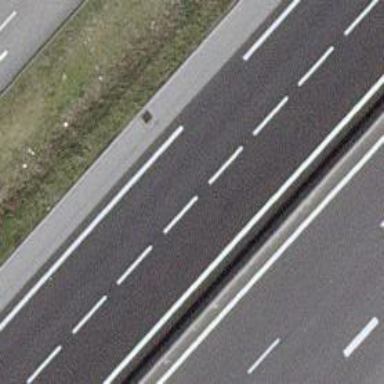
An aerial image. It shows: Trunk motorroad.